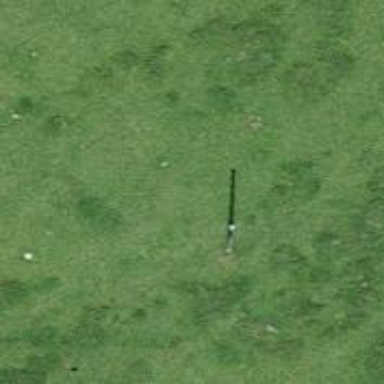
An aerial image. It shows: Power pole.